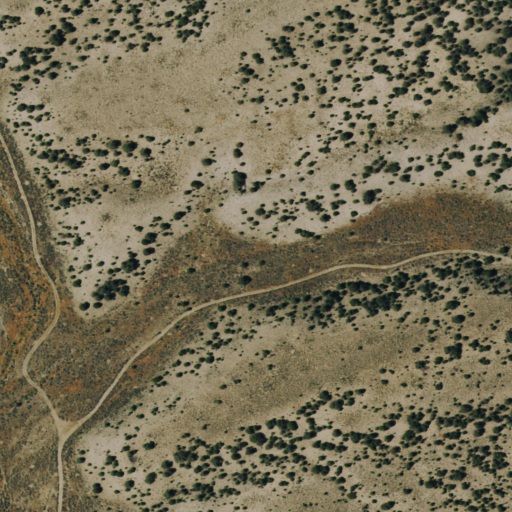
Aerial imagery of valley in Nevada named Cliff Canyon containing shrub and evergreen forest